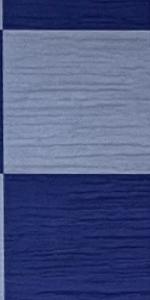
Label: Empty